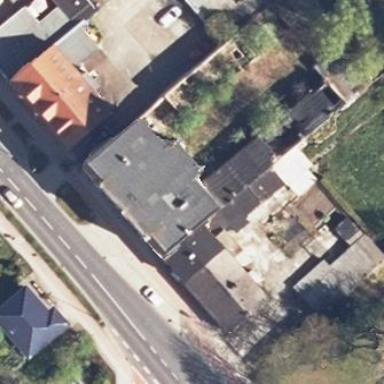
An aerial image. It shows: Apartments building with saltbox roof shape.